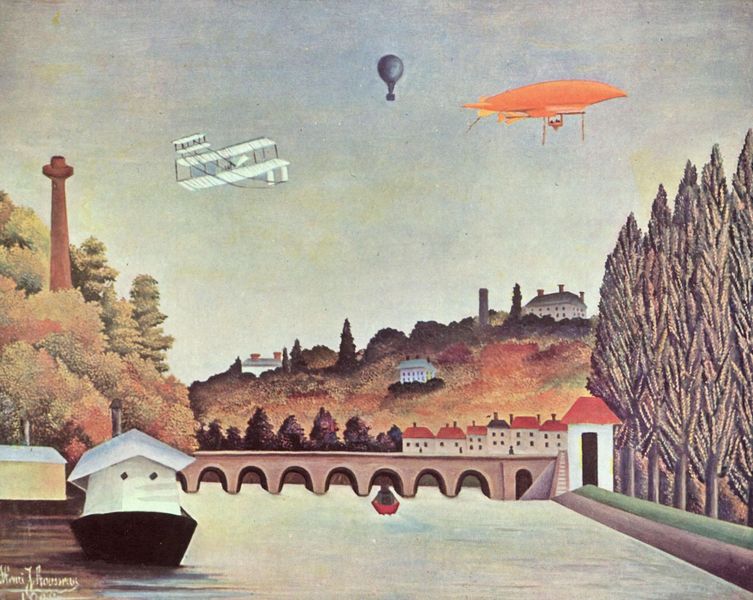
Titel: Brücke in Sèvres
Künstler: Henri Rousseau
Standort: Sankt Petersburg
Institution: Eremitage
Schlagwörter: baum, berg, blau, gemälde, himmel, meer, schatten, wasser, weiß, wolken, bäume, fluss, gelb, grün, landschaft, stadt, ufer, braun, fenster, licht, orange, schwarz, zeichnung, dach, gebäude, haus, rot, schloss, malerei, naive malerei, bild, signatur, häuser, hügel, natur, brücke, gebüsch, kanal, wald, boot, fliegen, kahn, kamin, schornstein, turm, schiff, wellen, bogen, italien, perspektive, moderne, transport, abstrakt, modern, dächer, schornsteine, herbst, naiv, schlot, hafen, promenade, tannen, dampfer, luft, treppe, collage, surrealismus, bögen, kreuz, flug, villa, drachen, primitiv, villen, ballon, flieger, flugzeug, flugobjekt, zeppelin, hausboot, ufo, flugzeuge, entdeckung, doppeldecker, flugzeut, heissluftballon, innovation, flugschiff, luftbalon, johnson, luftfahrzeuge, flugdrache, heißluftbalon, heißluftballom, flugerät, fluggeräte brücke schiff berg wald, fluggeräte